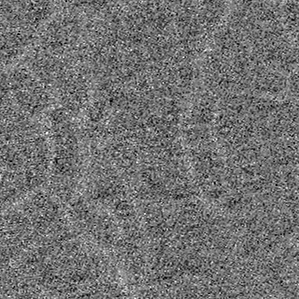
Label: frost